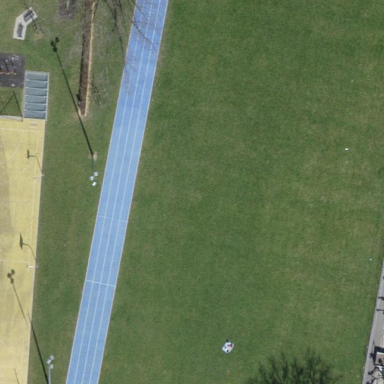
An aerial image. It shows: Soccer pitch for outdoor sports and leisure activities.